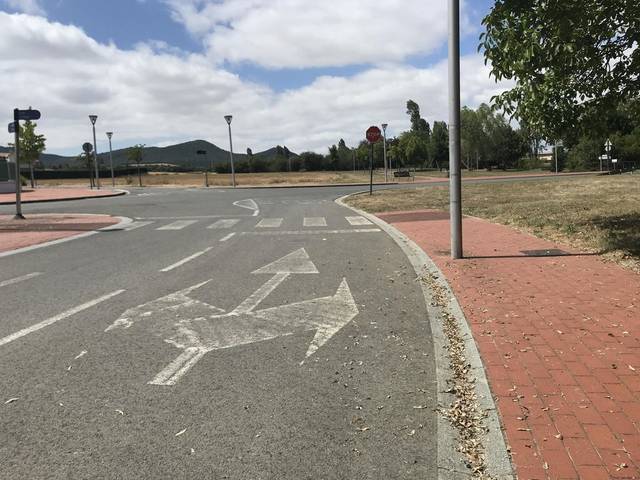
Region: Spain
Coordinates: 42.821, -2.692